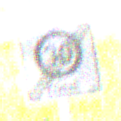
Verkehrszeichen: EndeZone30
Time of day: Night
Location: Outdoor (Suburban)
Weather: PartlyCloudy
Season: NotSpecified
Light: Artificial